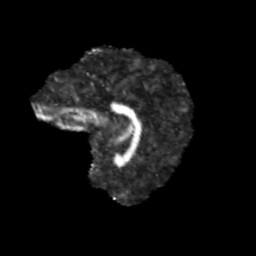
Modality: FA
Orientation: sagittal
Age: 13
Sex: male
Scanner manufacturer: siemens
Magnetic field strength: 3 T
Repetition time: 3.8 s
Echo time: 0.07 s